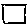
Label: square